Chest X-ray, PA view. Patient: 36 years old, sex F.
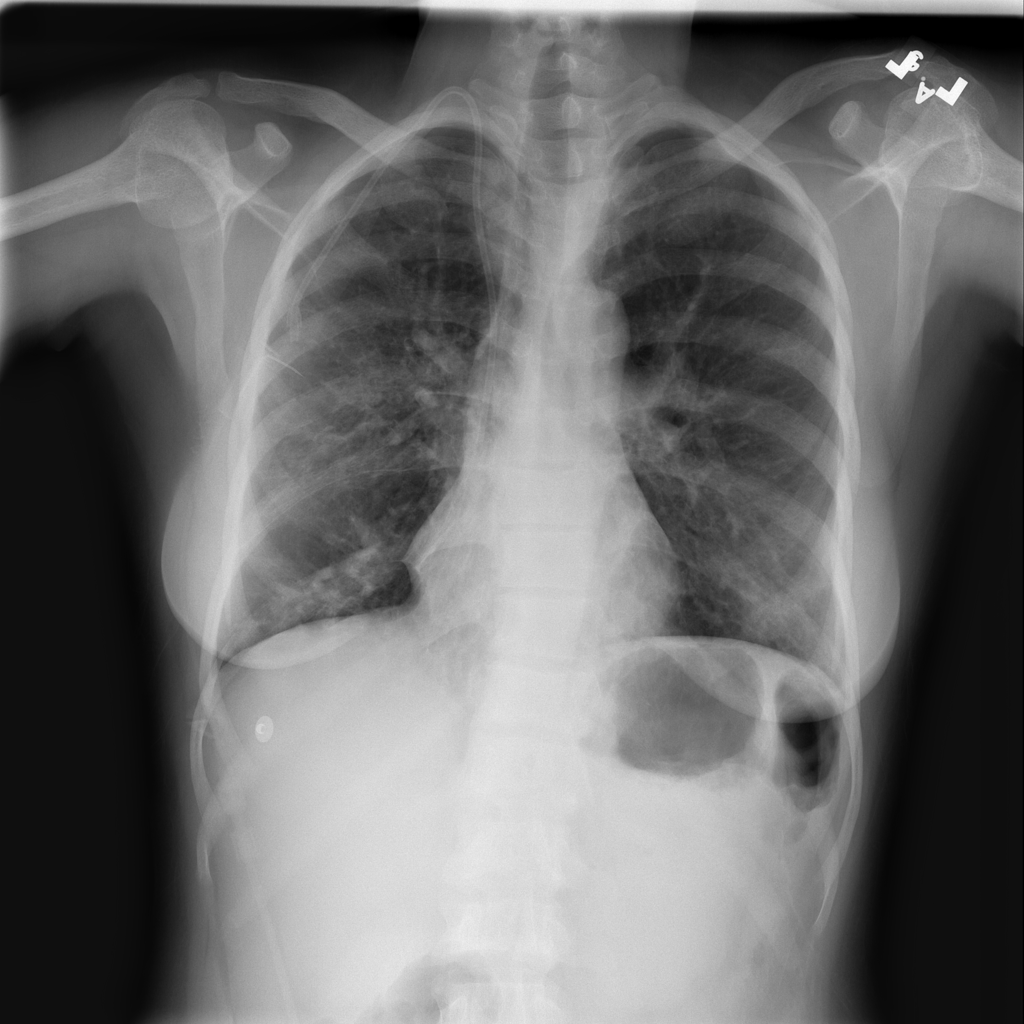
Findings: No Finding